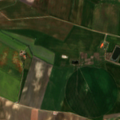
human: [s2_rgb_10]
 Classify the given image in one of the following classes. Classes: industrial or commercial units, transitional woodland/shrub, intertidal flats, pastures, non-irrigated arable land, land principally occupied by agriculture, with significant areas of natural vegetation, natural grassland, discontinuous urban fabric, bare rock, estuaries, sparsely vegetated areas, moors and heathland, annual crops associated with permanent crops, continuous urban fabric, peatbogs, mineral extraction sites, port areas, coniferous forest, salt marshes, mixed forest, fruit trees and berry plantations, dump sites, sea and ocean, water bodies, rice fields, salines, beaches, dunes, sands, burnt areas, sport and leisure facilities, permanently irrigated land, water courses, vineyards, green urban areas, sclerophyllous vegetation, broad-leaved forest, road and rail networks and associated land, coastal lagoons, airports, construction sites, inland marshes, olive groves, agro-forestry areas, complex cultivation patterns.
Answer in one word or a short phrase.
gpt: continuous urban fabric